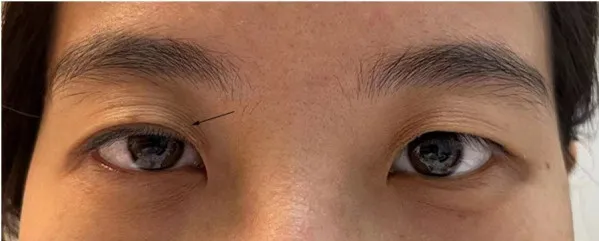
A patient suffered from right-side ptosis after acceptancy of ETS (shown by a black arrow).
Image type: medical_photograph (other_medical_photograph)